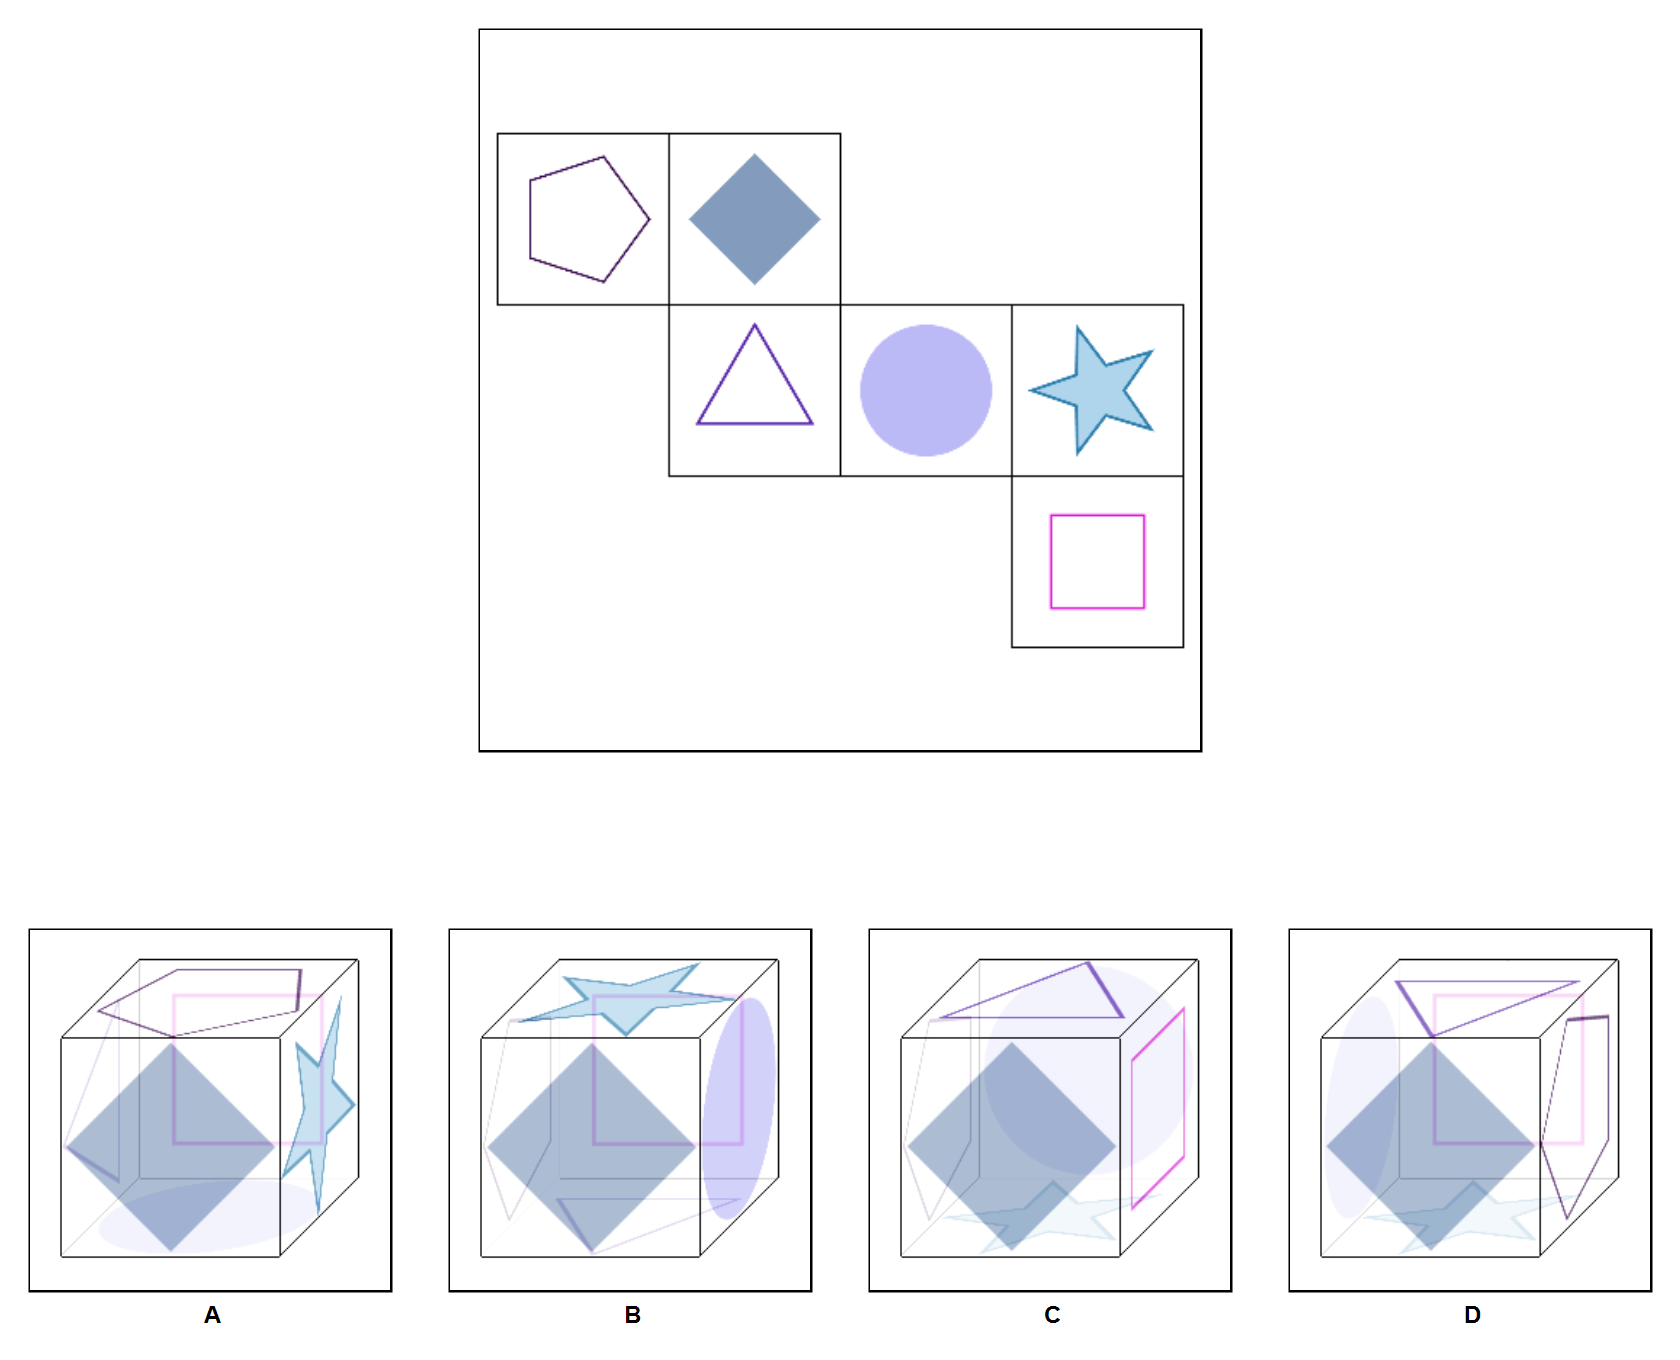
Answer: C